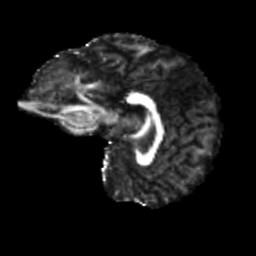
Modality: FA
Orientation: sagittal
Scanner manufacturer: siemens
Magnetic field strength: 3 T
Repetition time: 4 s
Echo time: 0.0594 s